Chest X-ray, PA view. Patient: 34 years old, sex M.
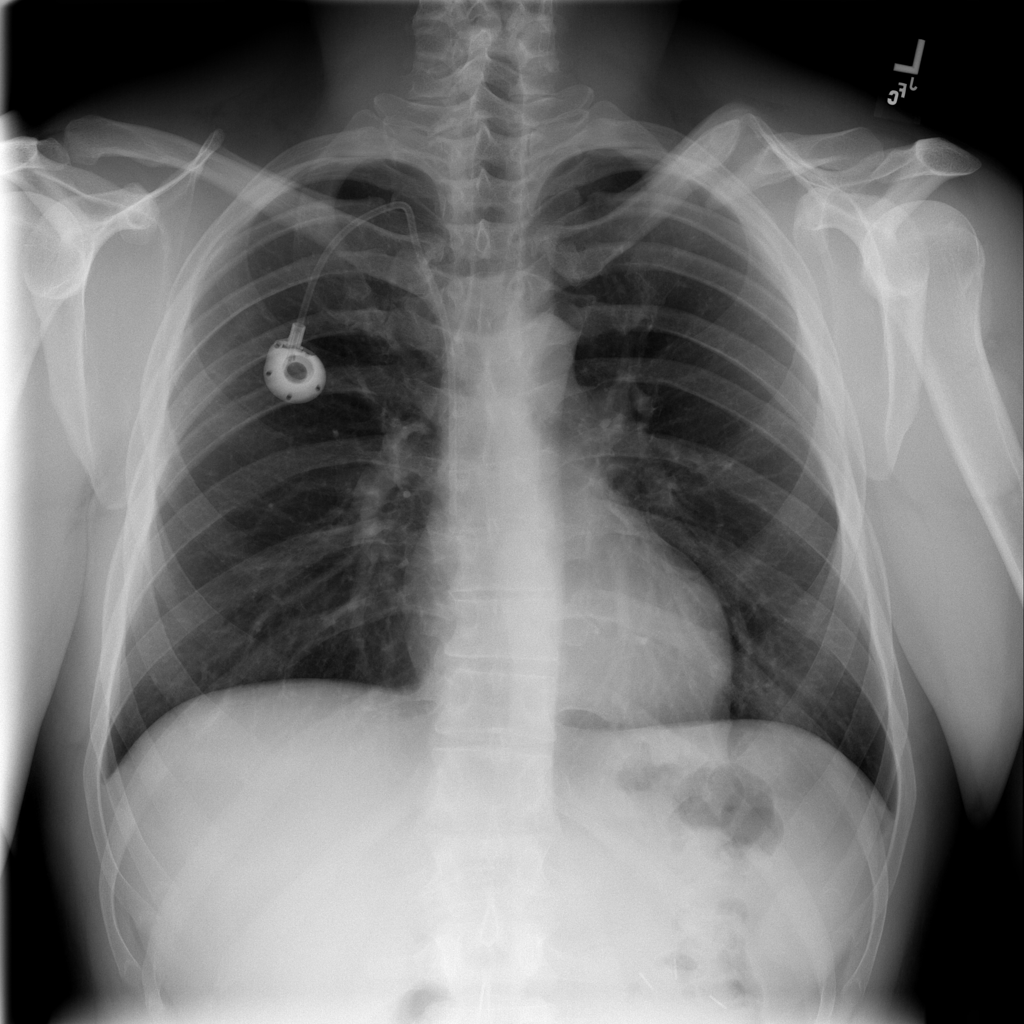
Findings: No Finding